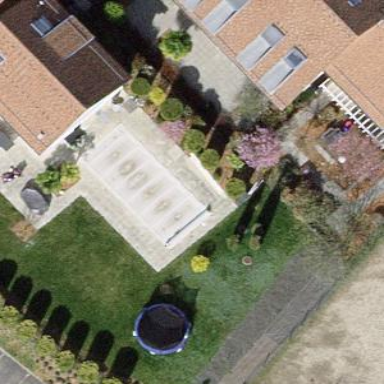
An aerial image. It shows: Swimming pool located in leisure land.